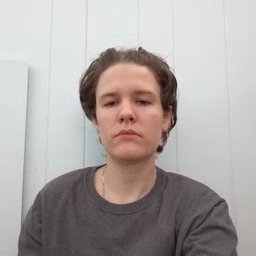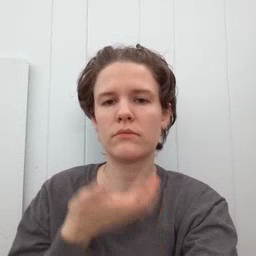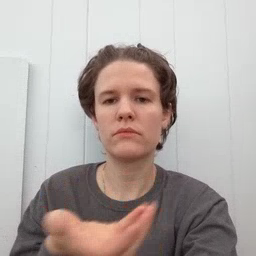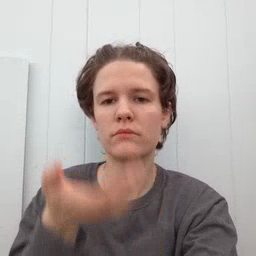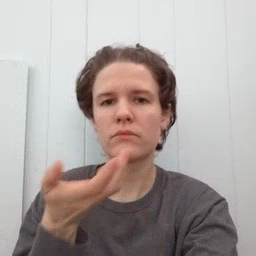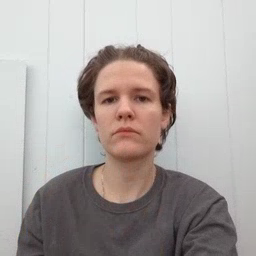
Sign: cereal